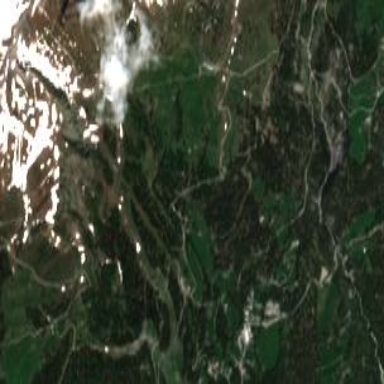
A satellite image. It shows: Intermediate ski slope.